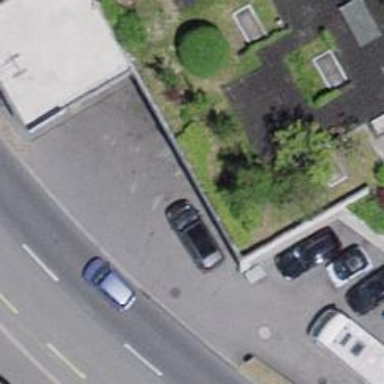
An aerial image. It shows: Shop that sells cars.